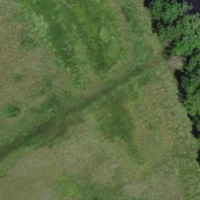
EUNIS habitat code: 24
Species observed at this site:
Muscicapa striata
Calidris canutus
Locustella naevia
Prunus padus
Erithacus rubecula
Dendrocopos major
Tringa erythropus
Tringa nebularia